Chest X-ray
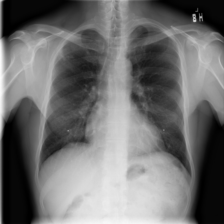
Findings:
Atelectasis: negative
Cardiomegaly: negative
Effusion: negative
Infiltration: negative
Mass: negative
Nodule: negative
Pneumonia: negative
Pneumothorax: negative
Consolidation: negative
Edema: negative
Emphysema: negative
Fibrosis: positive
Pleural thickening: negative
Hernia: negative